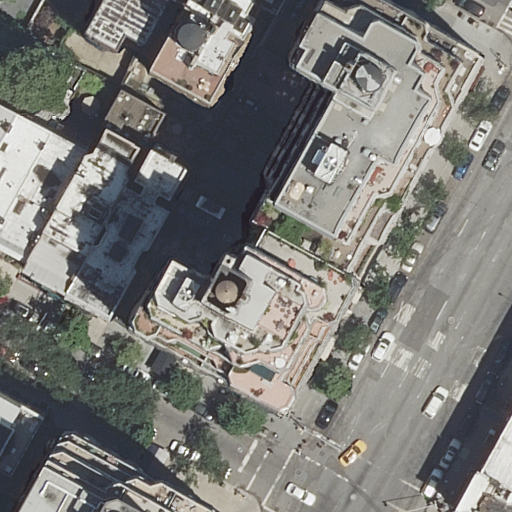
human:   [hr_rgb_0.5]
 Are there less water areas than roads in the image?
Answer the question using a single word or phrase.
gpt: yes

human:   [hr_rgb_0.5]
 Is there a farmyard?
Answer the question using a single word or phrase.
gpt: no

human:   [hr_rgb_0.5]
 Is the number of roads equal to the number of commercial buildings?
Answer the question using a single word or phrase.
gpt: no

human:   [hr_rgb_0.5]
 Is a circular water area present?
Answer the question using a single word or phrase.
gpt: no

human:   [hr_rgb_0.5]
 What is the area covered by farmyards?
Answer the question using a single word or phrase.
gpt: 0m2

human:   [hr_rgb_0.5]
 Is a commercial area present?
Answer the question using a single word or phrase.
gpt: no

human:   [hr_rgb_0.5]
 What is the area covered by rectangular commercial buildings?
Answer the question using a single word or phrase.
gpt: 0m2

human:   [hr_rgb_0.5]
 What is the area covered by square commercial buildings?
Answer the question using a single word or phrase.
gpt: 0m2

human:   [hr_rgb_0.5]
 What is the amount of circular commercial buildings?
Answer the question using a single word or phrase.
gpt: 0

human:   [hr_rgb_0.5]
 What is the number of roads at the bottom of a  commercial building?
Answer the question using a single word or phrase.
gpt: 0

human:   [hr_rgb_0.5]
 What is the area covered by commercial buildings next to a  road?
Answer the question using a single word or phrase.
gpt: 0m2

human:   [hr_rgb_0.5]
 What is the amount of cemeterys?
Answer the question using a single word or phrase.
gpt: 0

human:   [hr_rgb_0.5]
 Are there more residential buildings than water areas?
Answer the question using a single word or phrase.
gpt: yes

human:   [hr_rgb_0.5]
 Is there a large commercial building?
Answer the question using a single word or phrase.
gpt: no

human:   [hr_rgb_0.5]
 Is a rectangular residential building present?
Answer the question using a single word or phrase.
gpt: yes

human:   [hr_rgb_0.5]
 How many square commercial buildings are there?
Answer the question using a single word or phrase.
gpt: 0

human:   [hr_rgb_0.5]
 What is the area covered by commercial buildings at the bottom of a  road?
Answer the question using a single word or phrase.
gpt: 0m2

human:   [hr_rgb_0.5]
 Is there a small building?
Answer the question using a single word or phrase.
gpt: yes

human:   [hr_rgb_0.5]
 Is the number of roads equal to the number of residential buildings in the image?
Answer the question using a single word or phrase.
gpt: no

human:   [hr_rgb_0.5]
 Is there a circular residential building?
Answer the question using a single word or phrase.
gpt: no

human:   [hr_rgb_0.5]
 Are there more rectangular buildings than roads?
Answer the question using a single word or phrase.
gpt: yes

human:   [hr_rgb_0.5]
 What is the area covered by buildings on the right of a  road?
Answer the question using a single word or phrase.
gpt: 1404m2

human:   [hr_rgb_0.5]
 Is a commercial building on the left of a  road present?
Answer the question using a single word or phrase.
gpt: no

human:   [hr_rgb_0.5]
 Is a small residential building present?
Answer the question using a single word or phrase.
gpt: yes

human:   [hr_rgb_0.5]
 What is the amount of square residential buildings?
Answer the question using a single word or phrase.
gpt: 0

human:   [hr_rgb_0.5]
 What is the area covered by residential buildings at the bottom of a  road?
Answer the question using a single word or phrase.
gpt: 519m2

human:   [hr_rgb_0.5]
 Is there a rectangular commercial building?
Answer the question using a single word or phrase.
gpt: no

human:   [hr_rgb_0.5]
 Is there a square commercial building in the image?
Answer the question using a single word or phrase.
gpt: no

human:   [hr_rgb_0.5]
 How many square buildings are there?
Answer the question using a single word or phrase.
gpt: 0

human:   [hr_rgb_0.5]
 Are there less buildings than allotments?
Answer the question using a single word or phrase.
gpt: no

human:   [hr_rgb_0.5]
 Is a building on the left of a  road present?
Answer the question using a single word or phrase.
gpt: yes

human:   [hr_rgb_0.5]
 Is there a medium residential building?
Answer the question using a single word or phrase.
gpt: yes

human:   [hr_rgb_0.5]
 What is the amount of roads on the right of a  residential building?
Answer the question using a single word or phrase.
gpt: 1

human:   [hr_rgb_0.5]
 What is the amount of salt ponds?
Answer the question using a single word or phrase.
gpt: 0

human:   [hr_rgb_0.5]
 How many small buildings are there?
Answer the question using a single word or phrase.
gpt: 5

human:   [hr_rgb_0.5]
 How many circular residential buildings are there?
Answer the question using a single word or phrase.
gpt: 0